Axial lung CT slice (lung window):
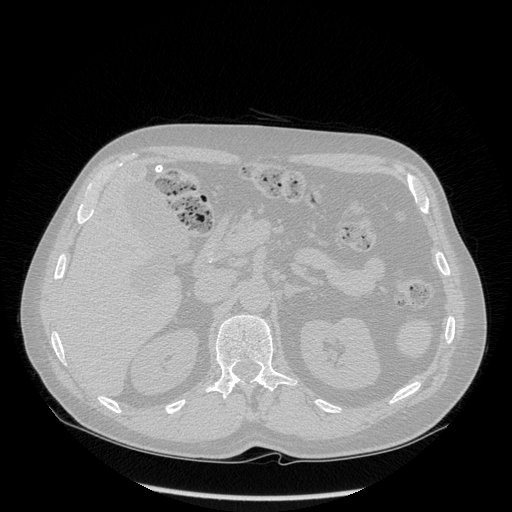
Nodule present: no